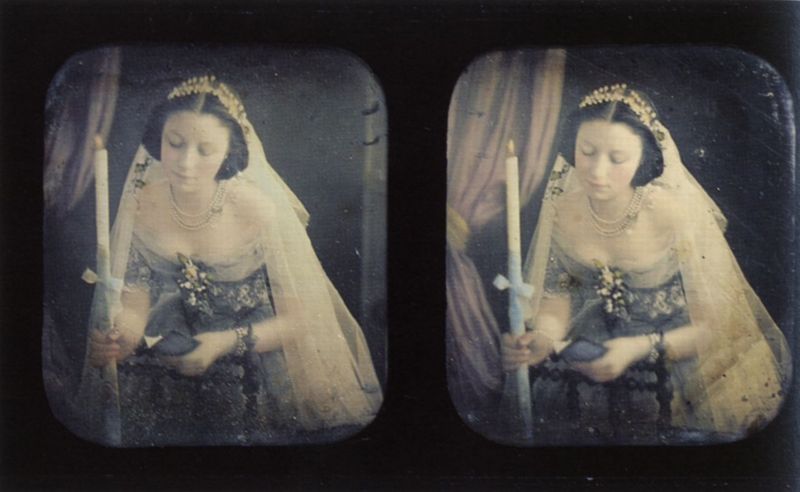
Titel: Akt-Stereodaguerreotypien
Künstler: Deutscher Photograph
Standort: Köln
Institution: Agfa Photo-Historama
Schlagwörter: blau, dunkel, hand, weiß, frauen, grün, mädchen, ausschnitt, blume, blumen, busen, elegant, frau, frisur, frisuren, grau, hell, kleid, licht, mund, nase, schmuck, schwarz, stuhl, blick, blüten, rose, rot, schleier, schleife, alt, jung, augen, bibel, falten, gesicht, halten, spitze, hände, portrait, vorhang, kirche, gewand, gold, spitzen, schleifen, diadem, gebeugt, krone, mittelscheitel, perlen, rosa, scheitel, zart, wangen, tüll, kette, braut, bräute, gardine, lesen, atelier, kerze, kerzen, perlenkette, geschlossen, gesteck, halskette, foto, fotografie, photographie, flamme, buch, flammen, ketten, koloriert, kranz, heft, photo, armband, armreifen, büchlein, durchsichtig, hochzeit, fackel, doppelt, dekolte, kommunion, doppel, lieblich, keid, hochzeitskleid, hare, doppelbild, stereo, zweifach, perlenketten, mädchne, stereodaguerreotypien, 3d, erze, stereodaguerreotypieb, voal, mehrkanal, frau kerze, schleie, doppekt